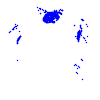
Particle: kaon